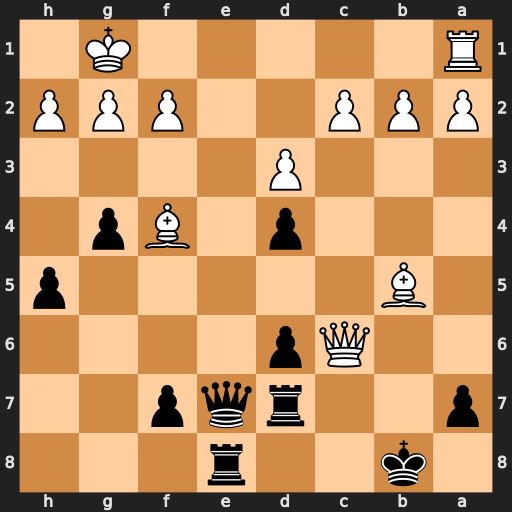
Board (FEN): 1k2r3/p2rqp2/2Qp4/1B5p/3p1Bp1/3P4/PPP2PPP/R5K1
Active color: b
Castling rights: -
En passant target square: -
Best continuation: Qe1+ Rxe1 Rxe1#